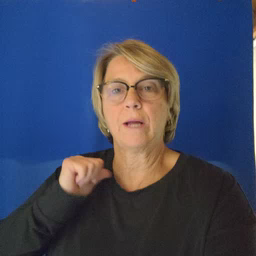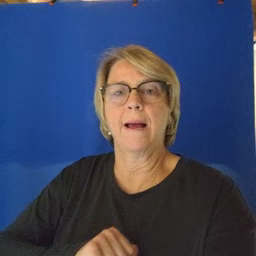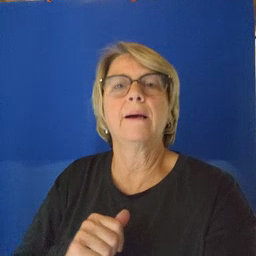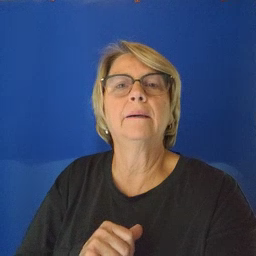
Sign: jacket